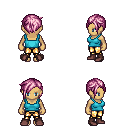
a pixel art fantasy rpg character, female body template, human, tanned skin, teal pirate shirt, gold greaves, pink pixie cut hairstyle, maroon shoes, four views (front, back, left, right), 2x2 character sprite sheet, small pixel art, hard edges, no anti-aliasing